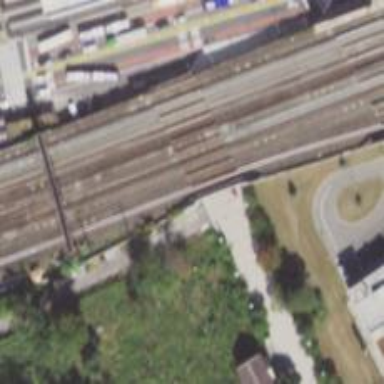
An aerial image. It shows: Bridge with electrified railway tracks.